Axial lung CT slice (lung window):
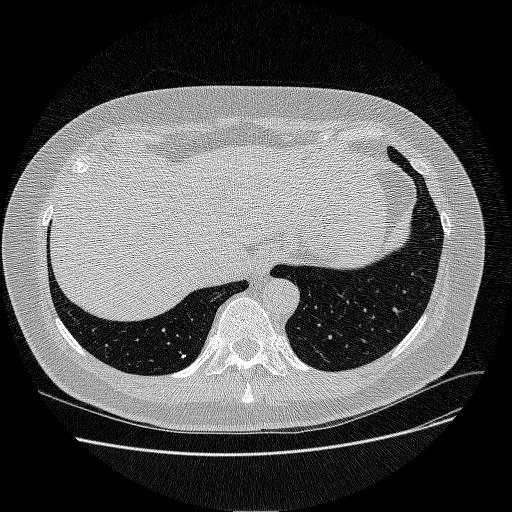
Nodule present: yes
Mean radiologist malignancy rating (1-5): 1